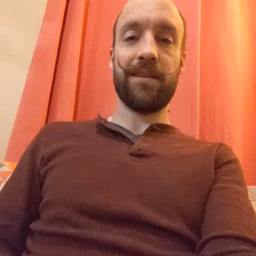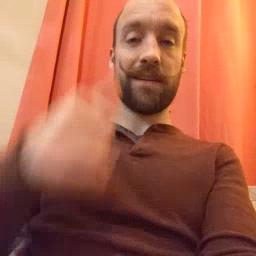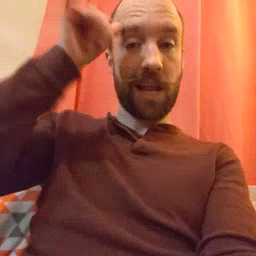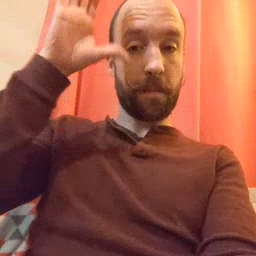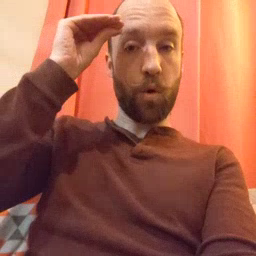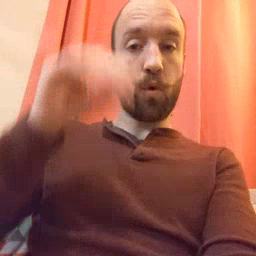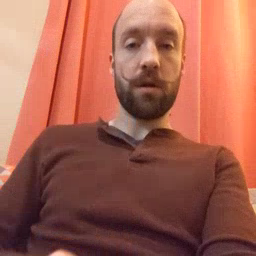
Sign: cowboy